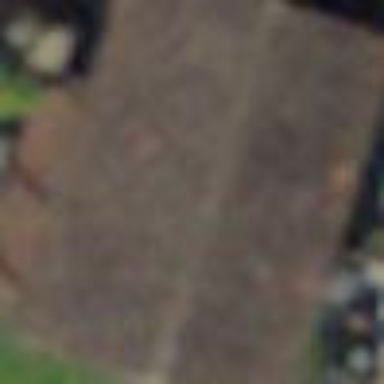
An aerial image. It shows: Rural barn.